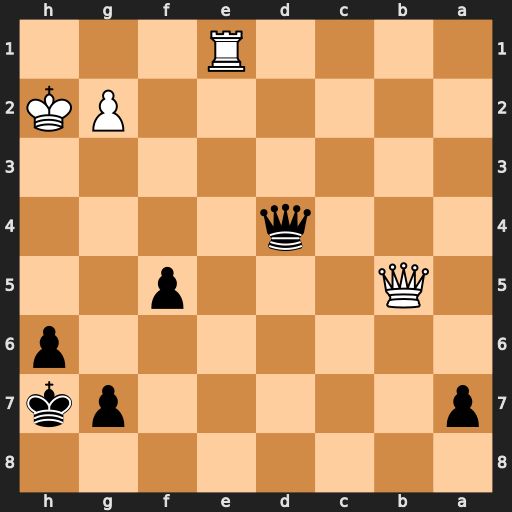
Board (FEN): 8/p5pk/7p/1Q3p2/3q4/8/6PK/4R3
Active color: b
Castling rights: -
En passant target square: -
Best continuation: Qh4+ Kg1 Qxe1+